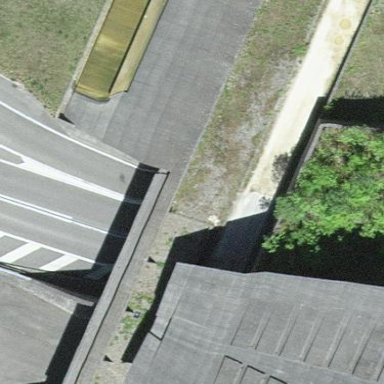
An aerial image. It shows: Concrete rooftop with retaining wall barrier.